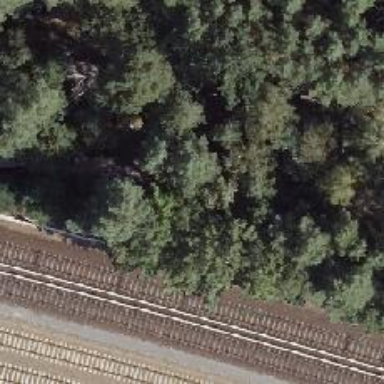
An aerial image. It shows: Track with grade 2 tracktype.